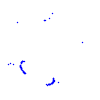
Particle: pion